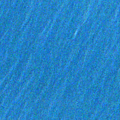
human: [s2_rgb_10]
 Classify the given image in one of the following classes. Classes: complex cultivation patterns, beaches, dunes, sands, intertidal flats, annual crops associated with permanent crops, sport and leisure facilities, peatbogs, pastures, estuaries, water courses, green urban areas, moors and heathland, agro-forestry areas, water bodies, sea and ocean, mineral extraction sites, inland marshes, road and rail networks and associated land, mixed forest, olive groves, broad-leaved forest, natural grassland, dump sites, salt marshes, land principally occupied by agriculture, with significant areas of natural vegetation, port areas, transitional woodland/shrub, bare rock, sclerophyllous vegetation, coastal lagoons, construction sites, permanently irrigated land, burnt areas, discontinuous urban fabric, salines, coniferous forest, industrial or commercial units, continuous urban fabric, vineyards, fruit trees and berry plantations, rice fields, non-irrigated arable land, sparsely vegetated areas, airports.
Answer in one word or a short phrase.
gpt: sea and ocean